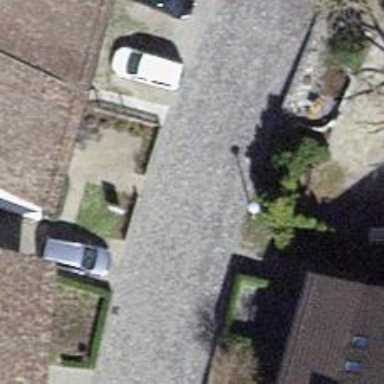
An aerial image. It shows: Residential road with sett surface.